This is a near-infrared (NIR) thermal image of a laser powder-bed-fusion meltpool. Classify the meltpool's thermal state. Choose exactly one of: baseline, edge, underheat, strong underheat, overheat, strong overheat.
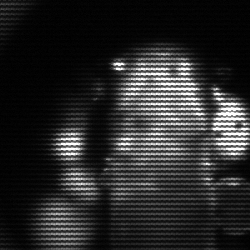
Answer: strong underheat